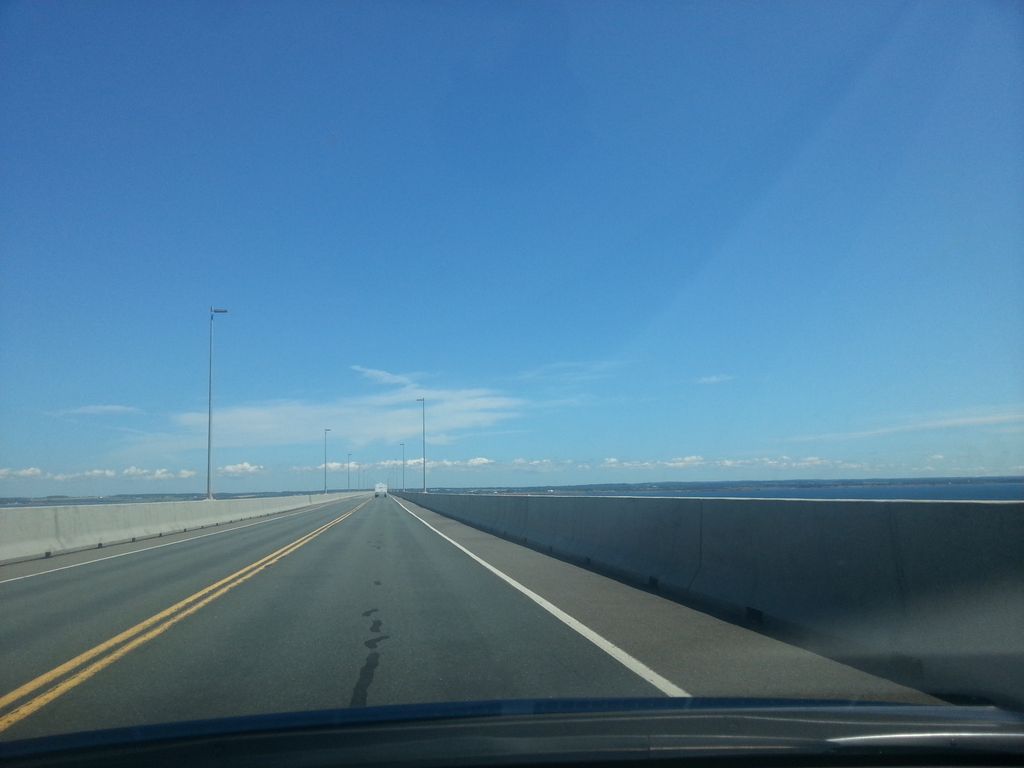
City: charlottetown